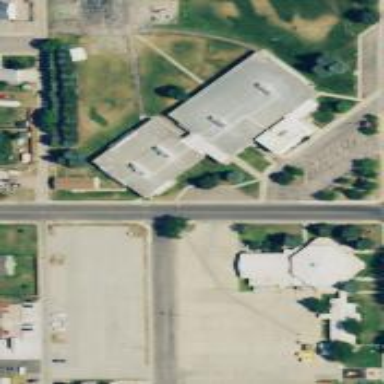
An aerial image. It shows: School.